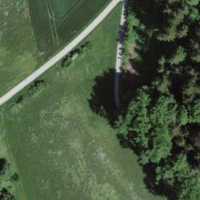
EUNIS habitat code: 52
Species observed at this site:
Fagopyrum esculentum
Euonymus europaeus